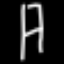
Label: chair